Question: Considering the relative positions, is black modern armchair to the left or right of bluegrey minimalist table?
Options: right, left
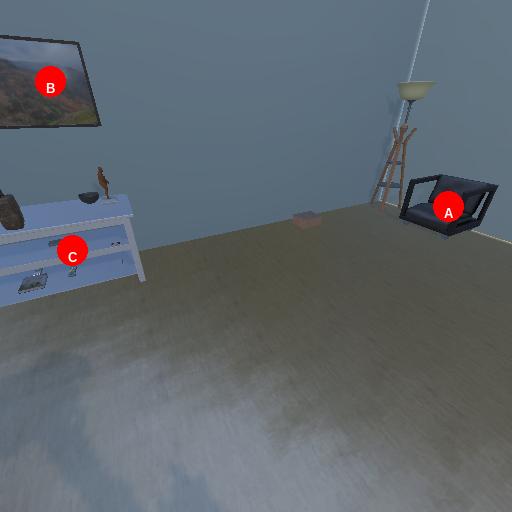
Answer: right